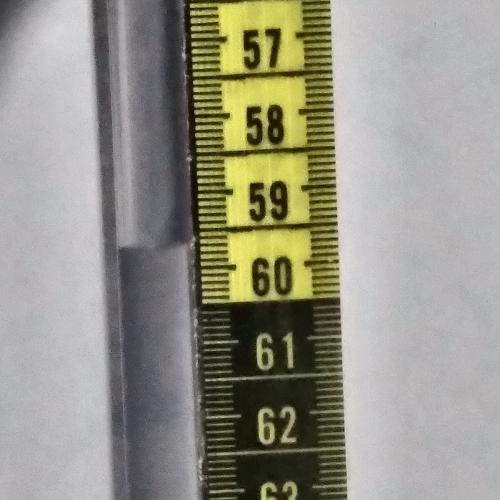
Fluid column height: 59.7 cm